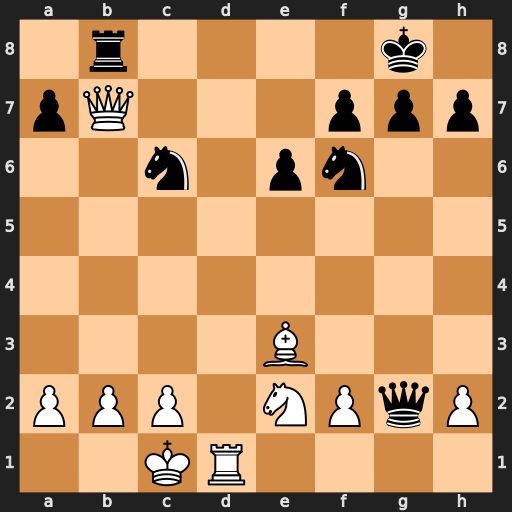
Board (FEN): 1r4k1/pQ3ppp/2n1pn2/8/8/4B3/PPP1NPqP/2KR4
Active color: w
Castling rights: -
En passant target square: -
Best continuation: Qxb8+ Nxb8 Rd8+ Ne8 Rxe8#